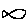
Label: fish